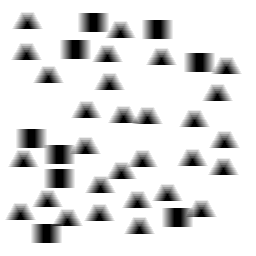
Squares: 9
Triangles: 29
Stars: 0
Total shapes: 38